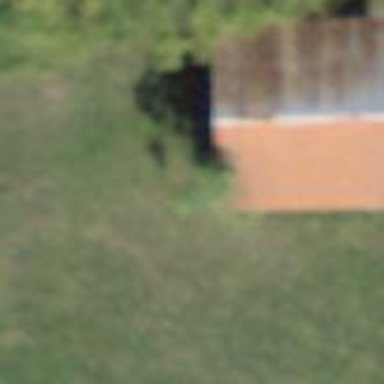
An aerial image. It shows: Rural barn.